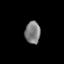
Tissue: lung
Cell type: Others
Senescence score: 0.1896
Nuclear area (px): 332
Mean DAPI intensity: 128.431